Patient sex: M
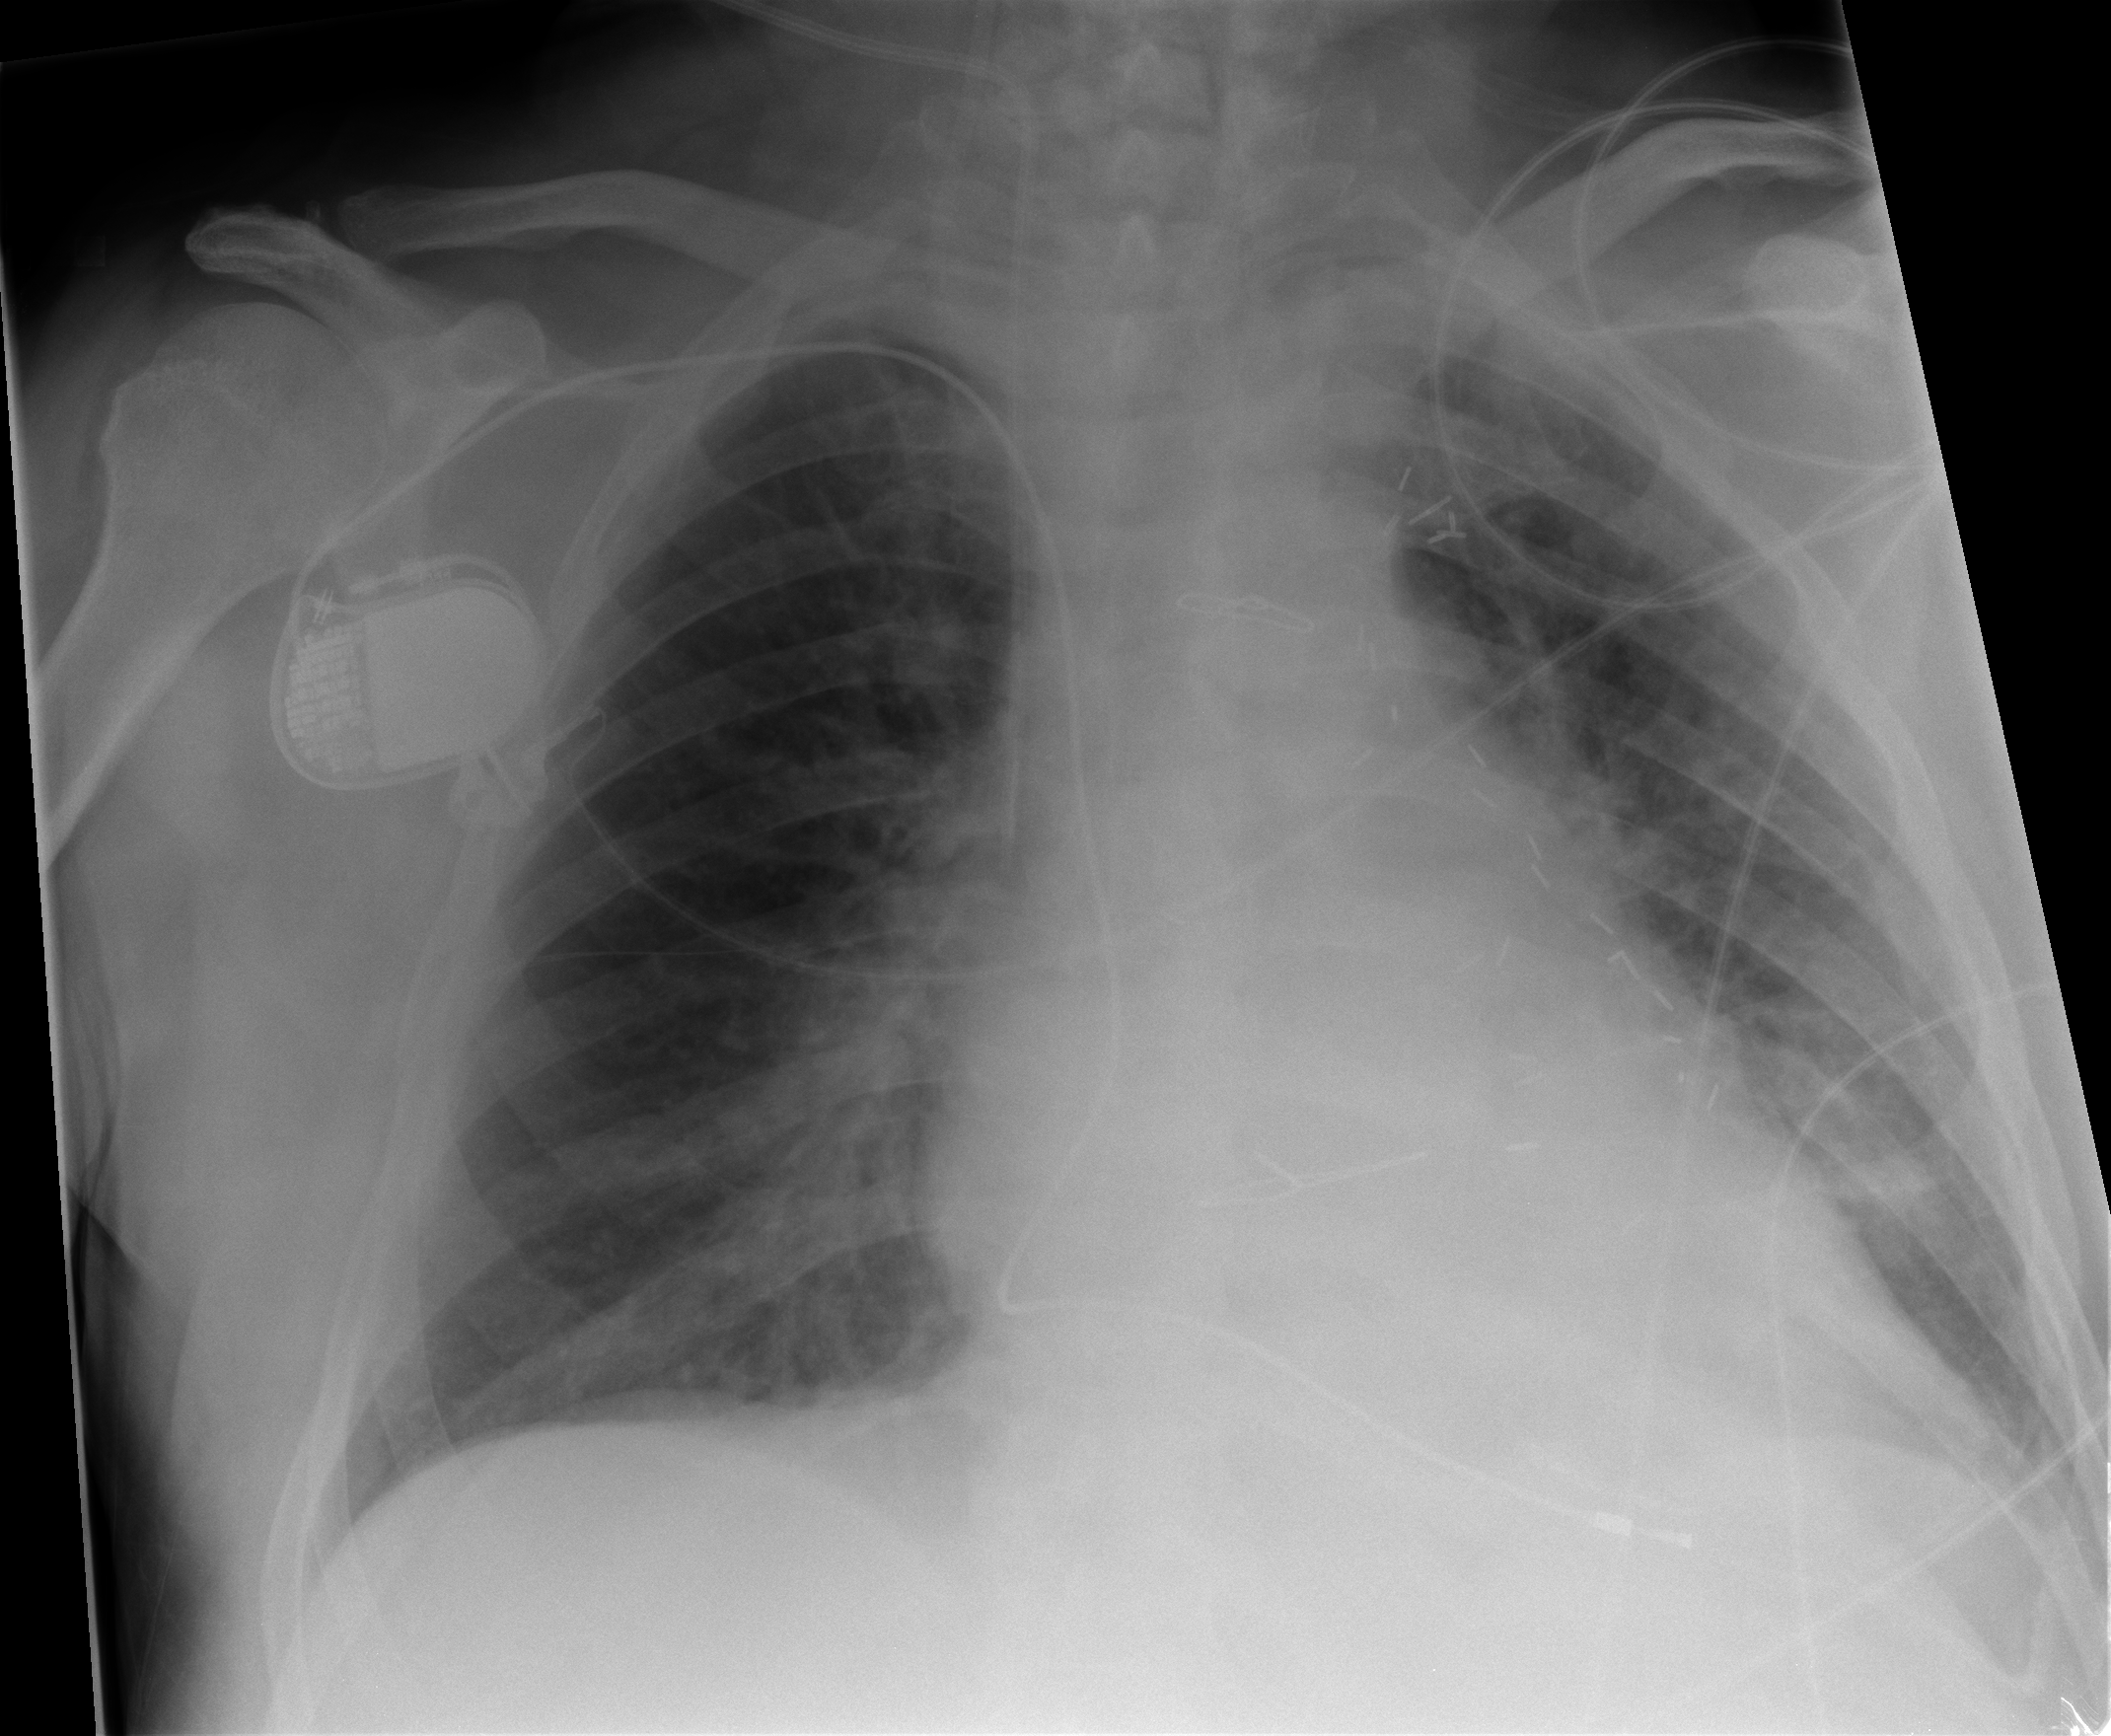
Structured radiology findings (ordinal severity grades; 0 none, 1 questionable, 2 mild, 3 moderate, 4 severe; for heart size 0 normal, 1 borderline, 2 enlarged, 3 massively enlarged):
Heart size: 2
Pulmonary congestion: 2
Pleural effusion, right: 0
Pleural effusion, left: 0
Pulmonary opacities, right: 0
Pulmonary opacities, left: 0
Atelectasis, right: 2
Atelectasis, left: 2